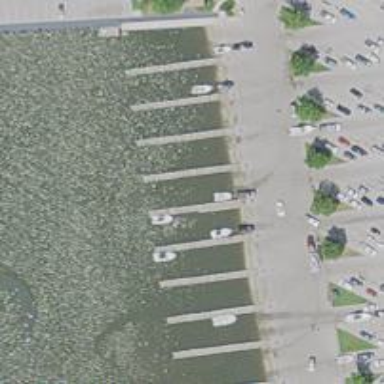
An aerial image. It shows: Slipway on leisure land.